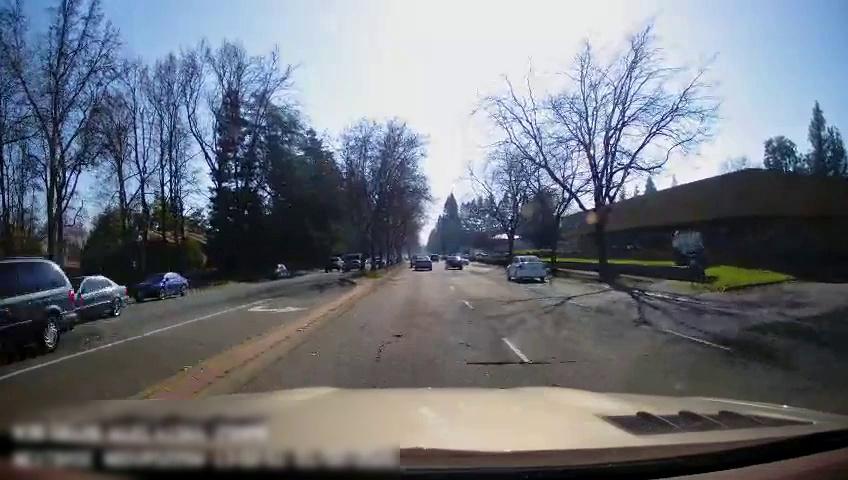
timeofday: Day
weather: Sunny
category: Drivable Space
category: Drivable Space
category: Vehicles | SUV
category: Vehicles | Car
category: Vehicles | Car
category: Vehicles | Car
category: Vehicles | SUV
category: Vehicles | SUV
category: Vehicles | Car
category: Vehicles | Car
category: Vehicles | Car
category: Vehicles | Car
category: Vehicles | Car
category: Vehicles | Truck
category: Lanes | Opposite Lane
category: Lanes | Current Lane
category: Lanes | Current Lane